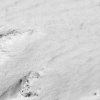
Atmospheric dust classification: not_dusty